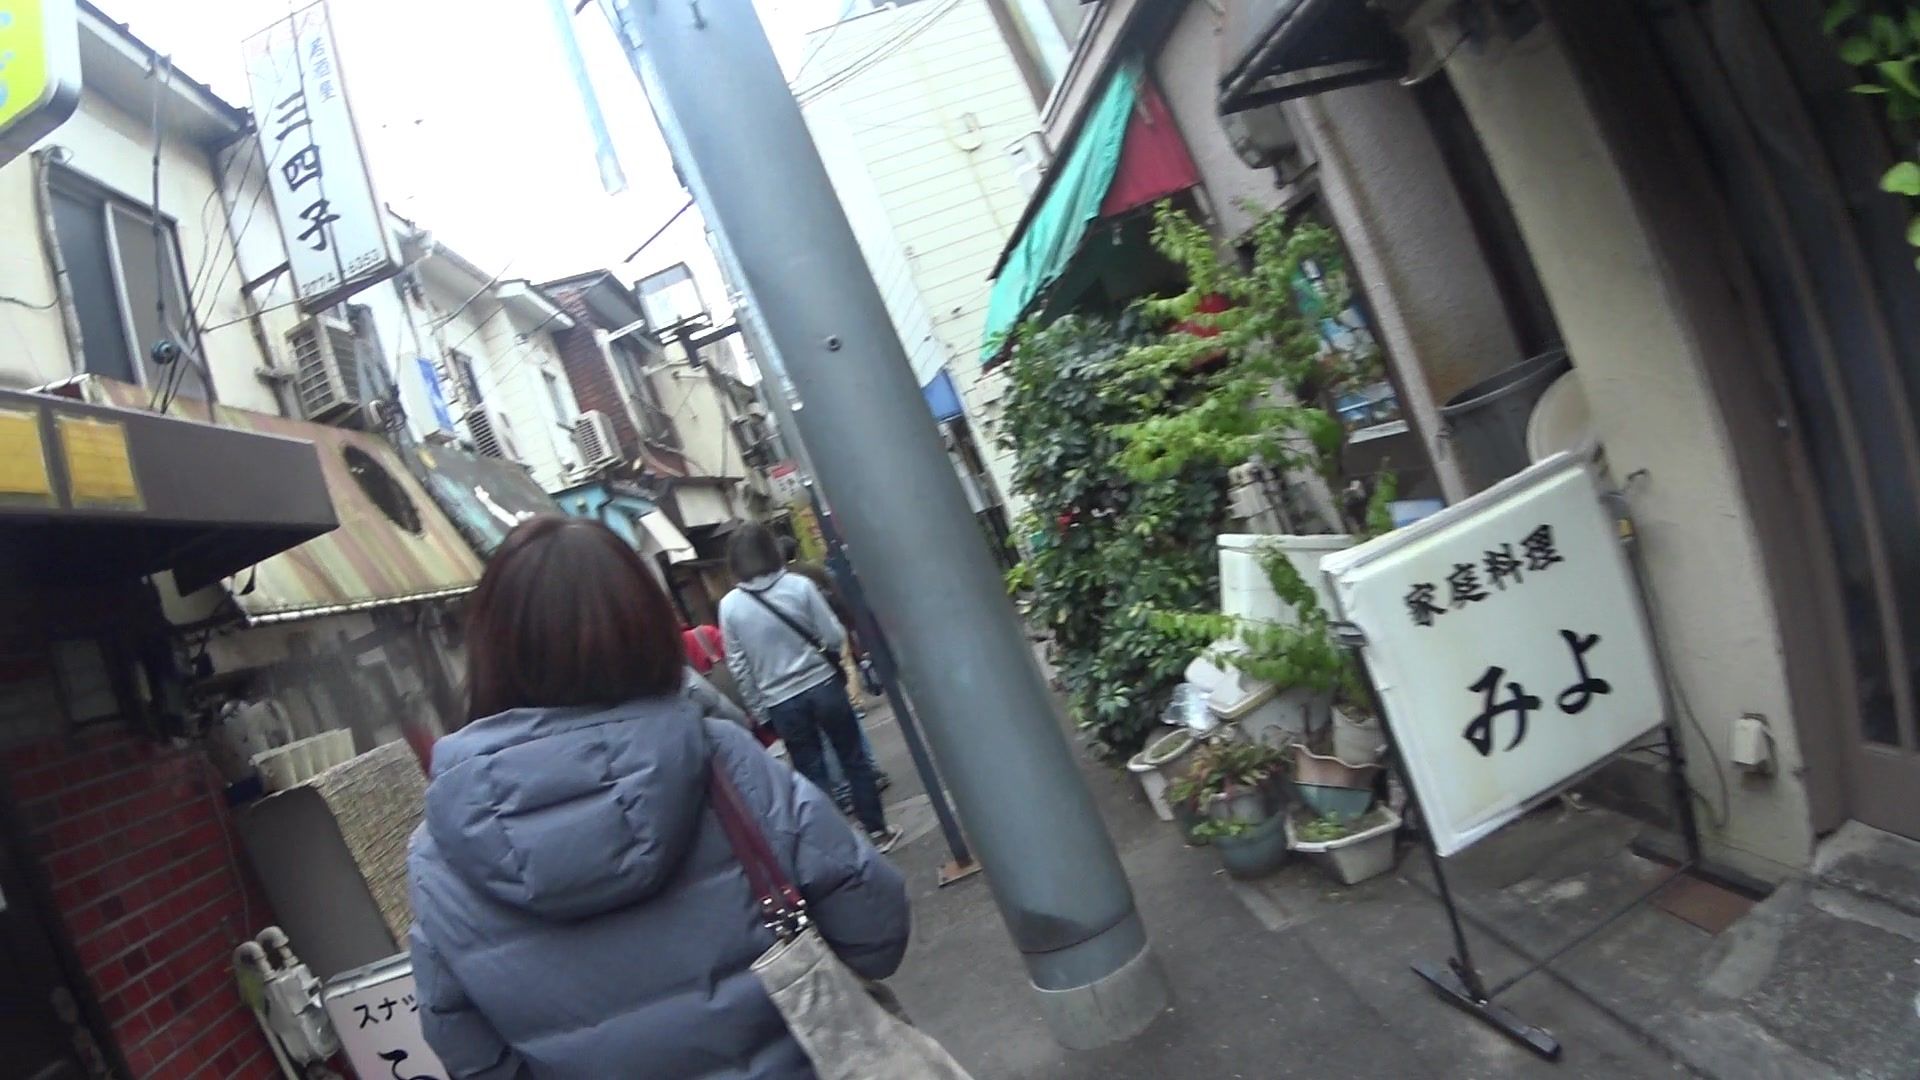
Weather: clear
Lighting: day
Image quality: good
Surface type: walking surface
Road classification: steps, footway, path
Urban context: urban centre
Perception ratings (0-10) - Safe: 1.36, Lively: 8.37, Beautiful: 3.15, Boring: 2.6, Depressing: 3.96, Wealthy: 8.02